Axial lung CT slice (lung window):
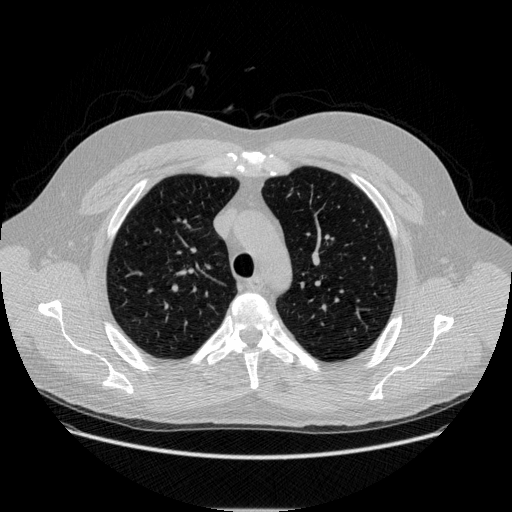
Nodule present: no